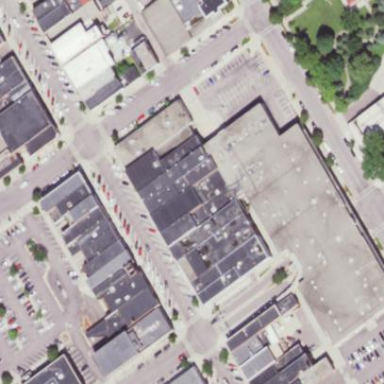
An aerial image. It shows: Retail building housing department store.